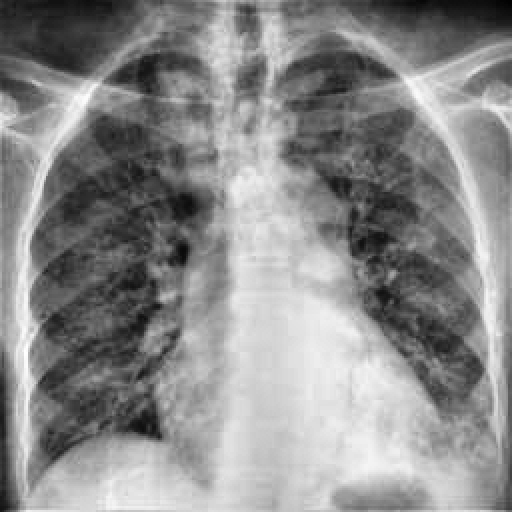
Finding: TUBERCULOSIS